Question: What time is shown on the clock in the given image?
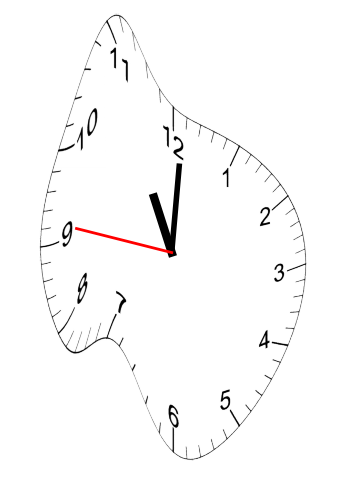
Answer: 11:00:46